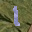
Label: 1